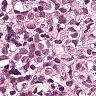
Metastatic tissue present: yes